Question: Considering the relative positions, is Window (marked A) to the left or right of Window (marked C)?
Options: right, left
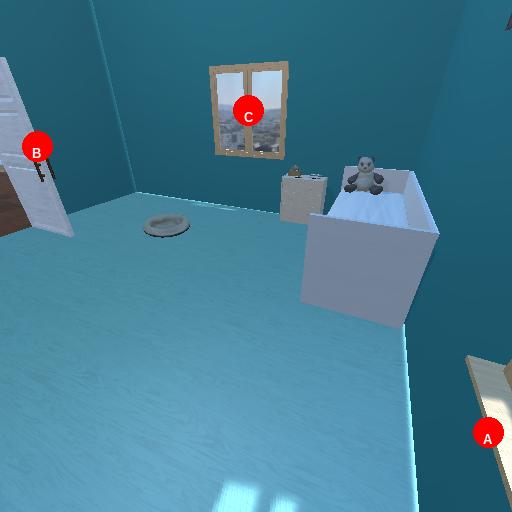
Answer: right